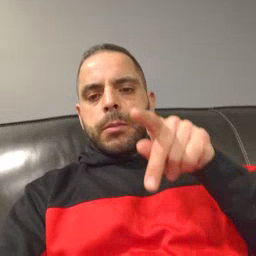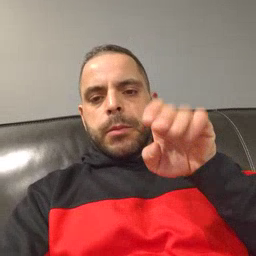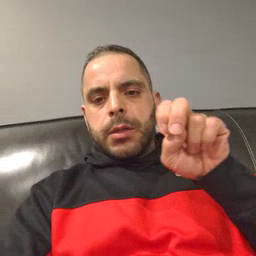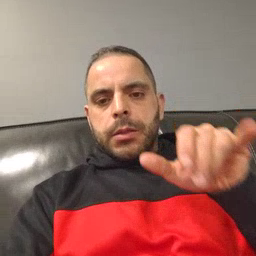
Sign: penny